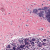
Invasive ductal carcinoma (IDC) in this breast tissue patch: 0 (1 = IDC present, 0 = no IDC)